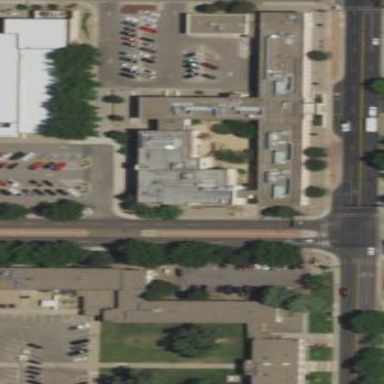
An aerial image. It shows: Building.